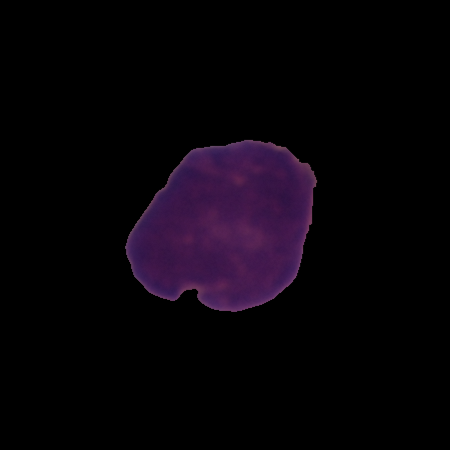
Label: healthy